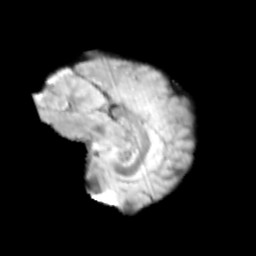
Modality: T2w
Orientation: sagittal
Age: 13
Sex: male
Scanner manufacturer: siemens
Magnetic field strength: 3 T
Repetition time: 3.8 s
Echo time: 0.07 s